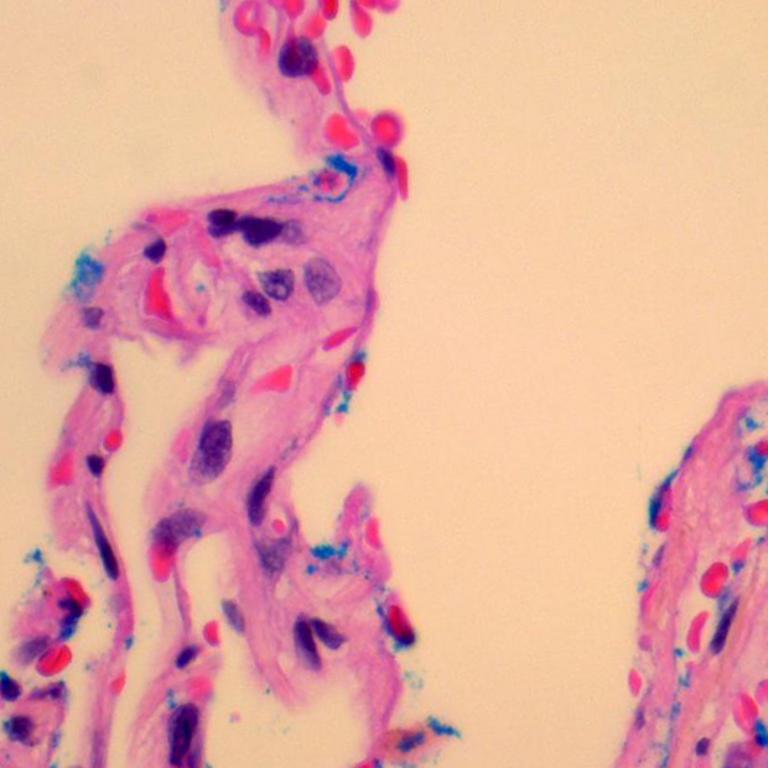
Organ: lung
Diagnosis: benign